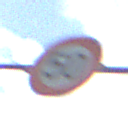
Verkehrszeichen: Geschwindigkeit50
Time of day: MorningAfternoon
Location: Outdoor (Suburban)
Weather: PartlyCloudy
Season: NotSpecified
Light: Natural